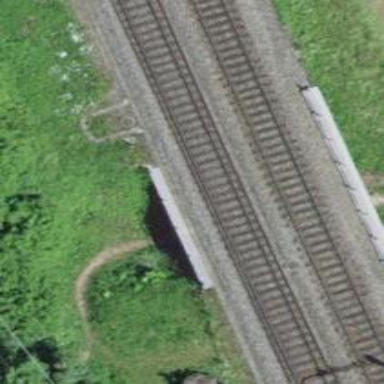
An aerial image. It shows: Single-track railway bridge with electrified contact line.